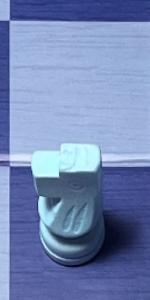
Label: Knight_White